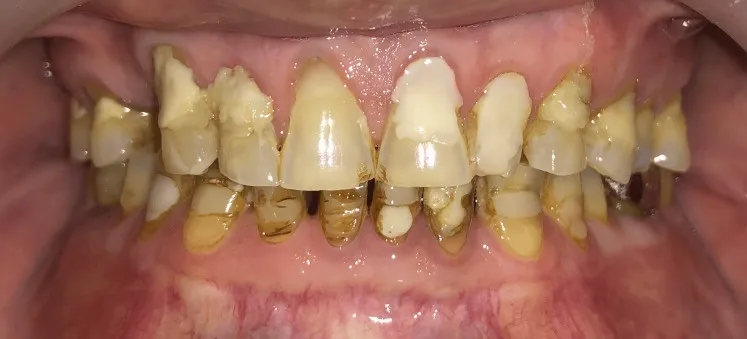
Preoperative photograph showing generalized attrition and restored cervical attrition.
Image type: medical_photograph (other_medical_photograph)